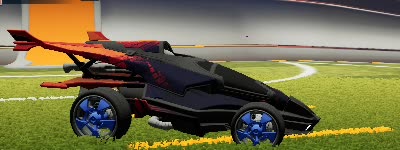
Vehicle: aftershock